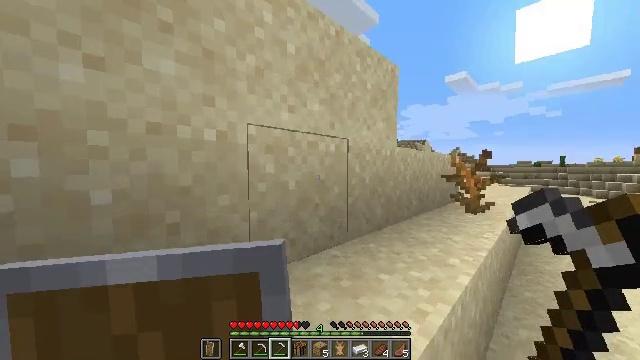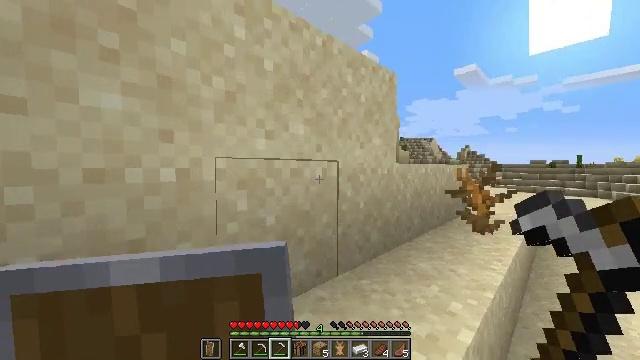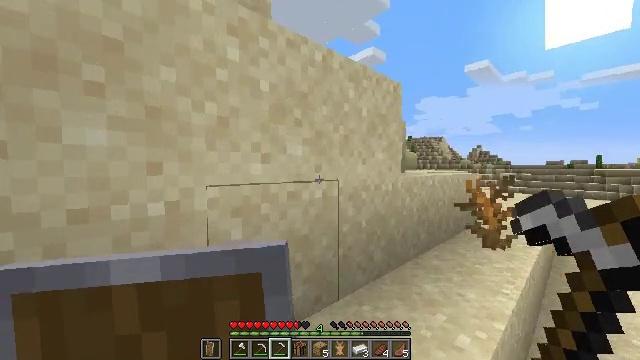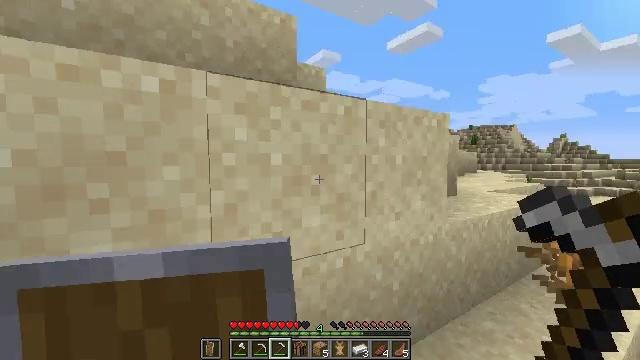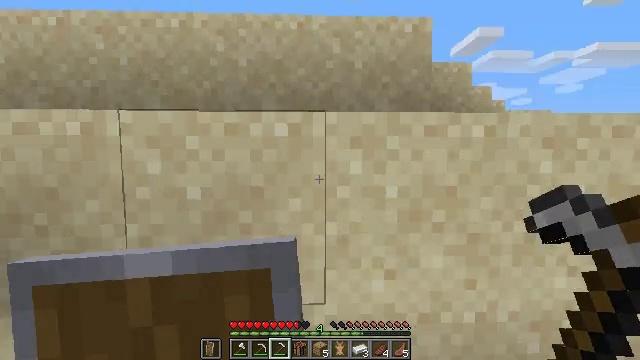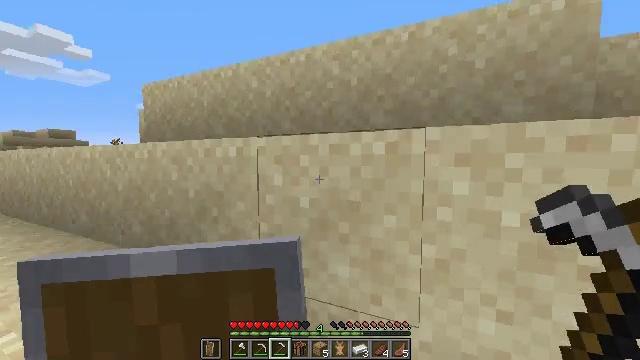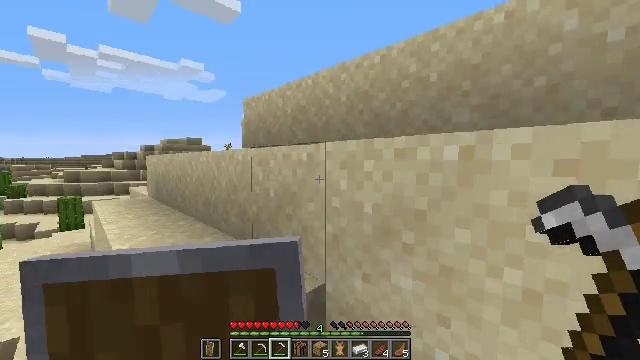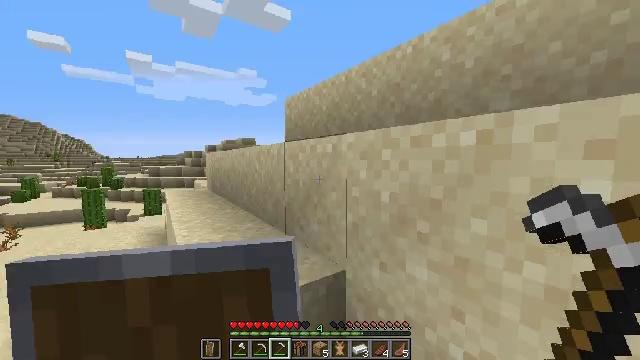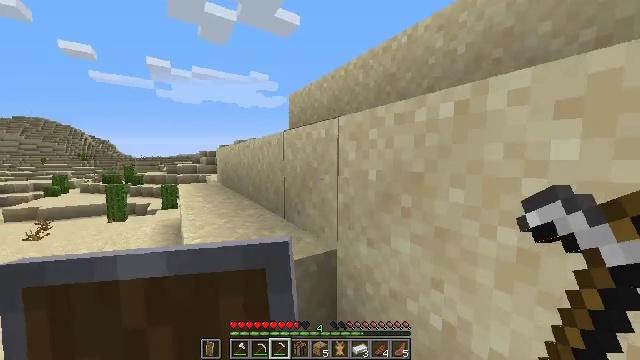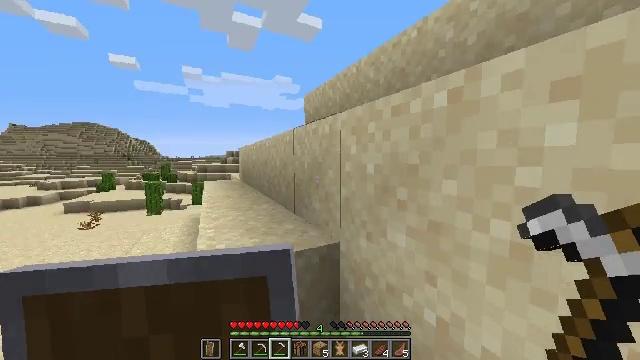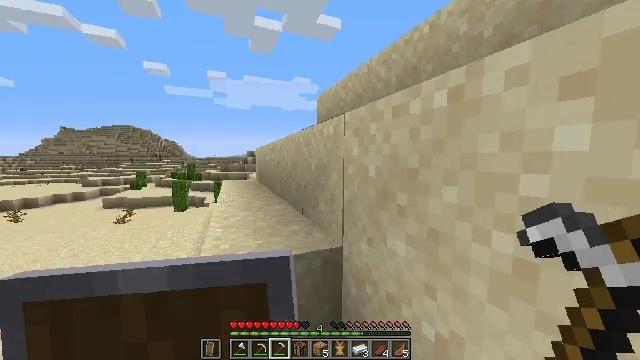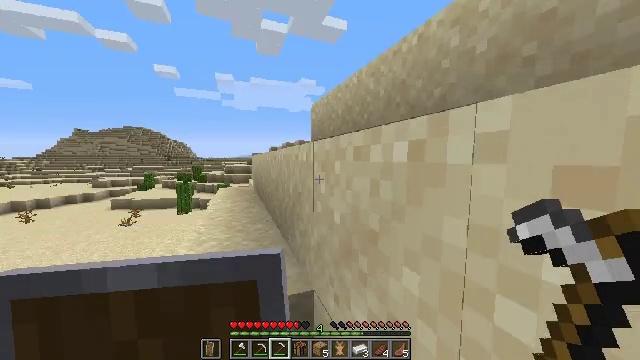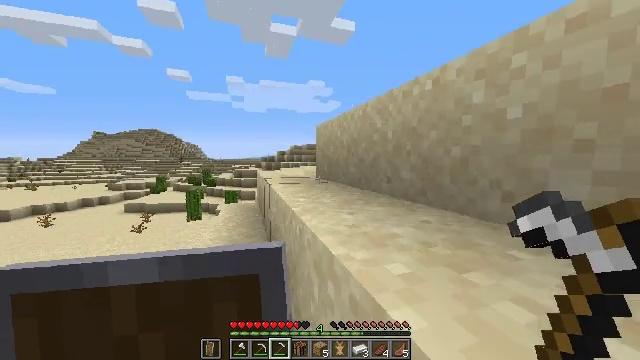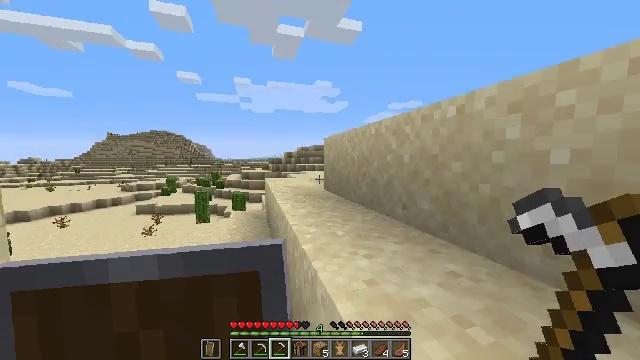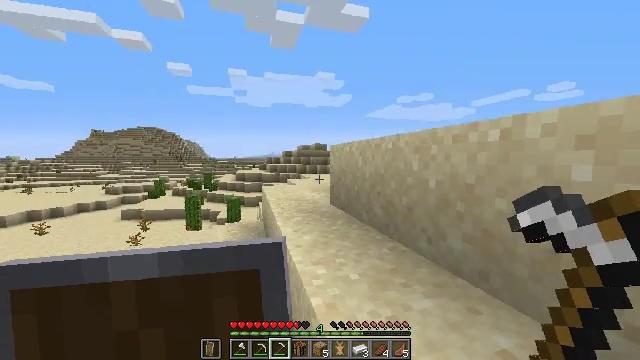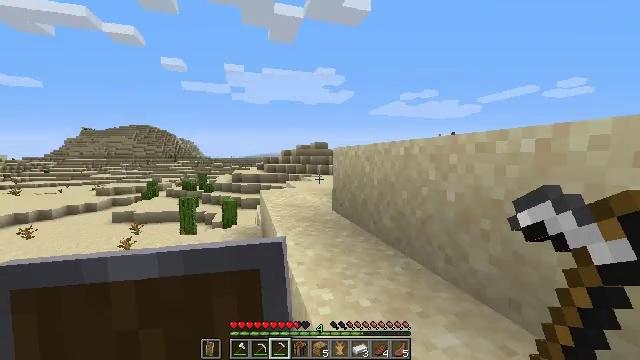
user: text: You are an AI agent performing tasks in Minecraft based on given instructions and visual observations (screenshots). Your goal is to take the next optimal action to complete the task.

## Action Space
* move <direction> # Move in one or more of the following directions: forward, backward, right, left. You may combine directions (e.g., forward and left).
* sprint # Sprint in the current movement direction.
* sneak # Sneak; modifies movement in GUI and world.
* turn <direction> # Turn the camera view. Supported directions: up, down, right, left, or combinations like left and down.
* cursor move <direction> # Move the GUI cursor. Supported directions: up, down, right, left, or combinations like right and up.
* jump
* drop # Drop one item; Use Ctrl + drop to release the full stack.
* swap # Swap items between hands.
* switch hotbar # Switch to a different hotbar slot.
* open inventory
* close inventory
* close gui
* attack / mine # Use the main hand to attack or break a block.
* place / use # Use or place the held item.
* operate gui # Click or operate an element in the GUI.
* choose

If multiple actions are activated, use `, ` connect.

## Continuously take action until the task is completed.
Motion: motion action
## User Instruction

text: Collect the sandstone slab from the structure.
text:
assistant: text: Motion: move forward and move right, sprint, jump
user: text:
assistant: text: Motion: move forward and move right, sprint, turn left, jump
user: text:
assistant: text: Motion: move forward and move right, sprint, turn left and down, jump
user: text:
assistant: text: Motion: move forward and move right, sprint, turn left, jump
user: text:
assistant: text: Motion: move forward and move right, sprint, turn left, jump
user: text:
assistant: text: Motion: move forward and move right, sprint, turn left, jump
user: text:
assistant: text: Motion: move forward and move right, sprint, turn left, jump
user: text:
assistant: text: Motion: move forward and move right, sprint, turn left, jump
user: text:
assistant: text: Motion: move forward and move right, sprint, turn left, jump
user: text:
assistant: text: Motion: move forward and move right, sprint, turn left, jump
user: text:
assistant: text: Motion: move forward and move right, sprint, turn left, jump
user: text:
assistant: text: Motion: move forward and move right, sprint, turn left, jump
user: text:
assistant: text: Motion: move forward, sprint, turn left, jump
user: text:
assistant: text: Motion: move forward, sprint, jump
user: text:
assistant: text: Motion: move forward, sprint, jump
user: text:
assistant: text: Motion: move forward, sprint, jump
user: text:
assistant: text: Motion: move forward, sprint, jump
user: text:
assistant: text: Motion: move forward, sprint, jump
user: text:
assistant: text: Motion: move forward, sprint, turn right, jump
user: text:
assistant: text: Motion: move forward, sprint, turn right, jump
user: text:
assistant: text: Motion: move forward, sprint, turn right, jump
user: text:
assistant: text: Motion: move forward, sprint, turn right and down, jump
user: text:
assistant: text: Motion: move forward, sprint, turn right and down, jump
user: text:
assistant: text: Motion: move forward, sprint, turn right and down, jump
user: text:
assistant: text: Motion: move forward, sprint, jump
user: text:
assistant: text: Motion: move forward, sprint, jump
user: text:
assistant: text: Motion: move forward, sprint, turn right and down, jump
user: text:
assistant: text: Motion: move forward, sprint, turn right and down, jump
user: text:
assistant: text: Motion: move forward, sprint, turn right, jump
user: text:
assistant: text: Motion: move forward, sprint, turn right and down, jump